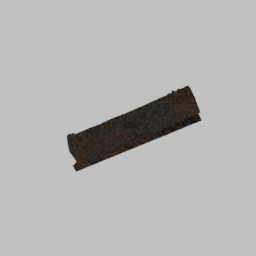
Label: architecture